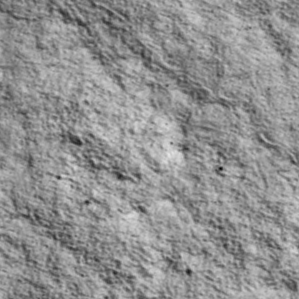
Label: non_frost